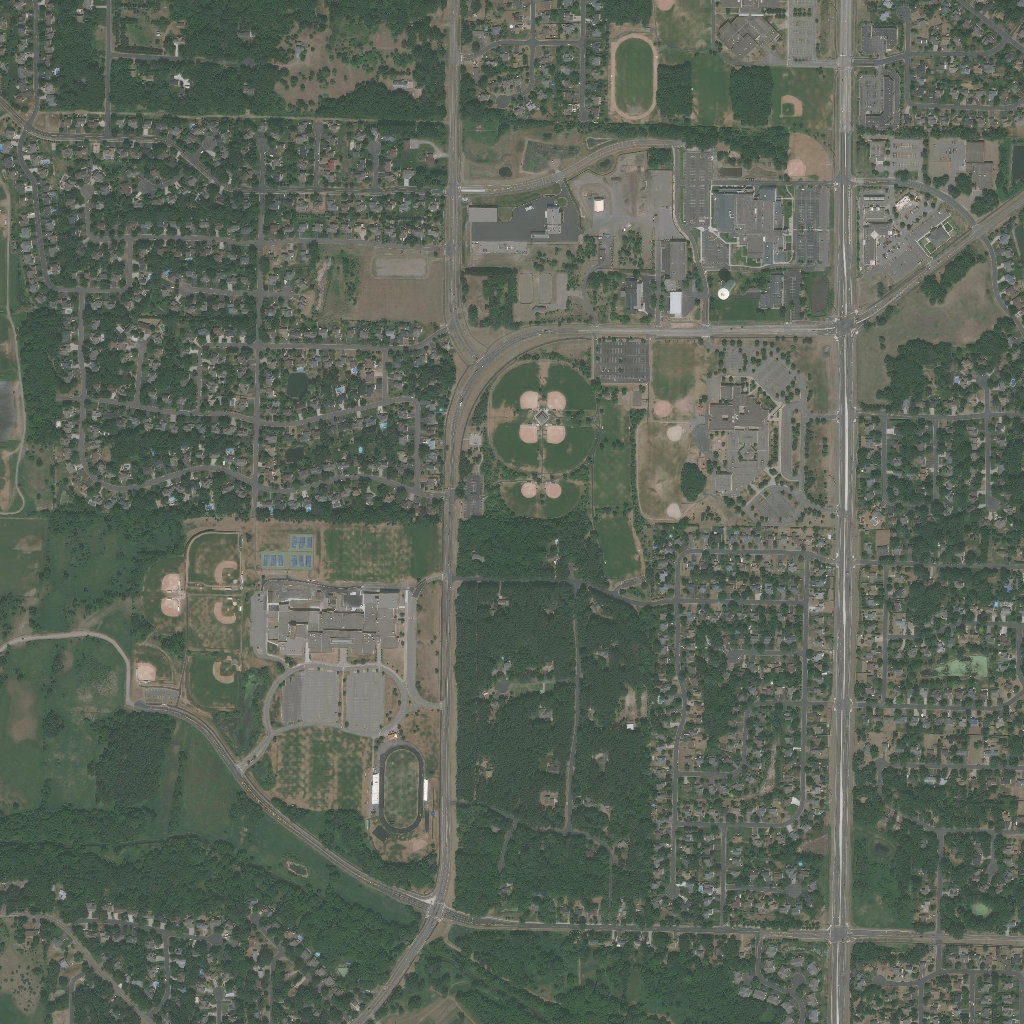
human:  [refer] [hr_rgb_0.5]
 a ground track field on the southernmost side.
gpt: <box>[[37, 72, 41, 81, 0]]</box>